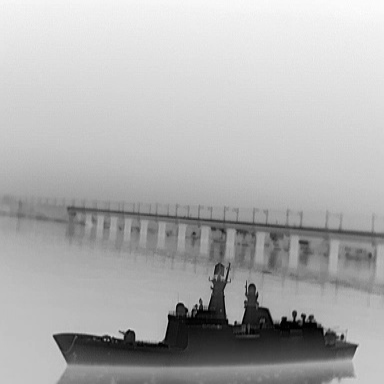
There is a warship in the infrared image.